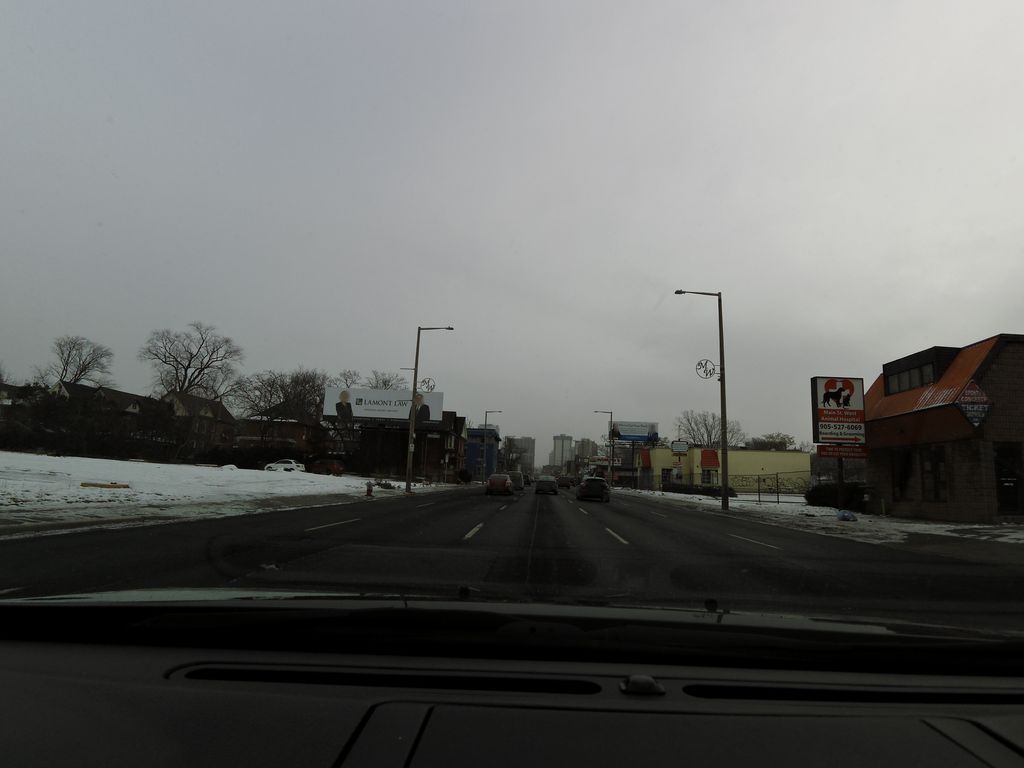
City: hamilton